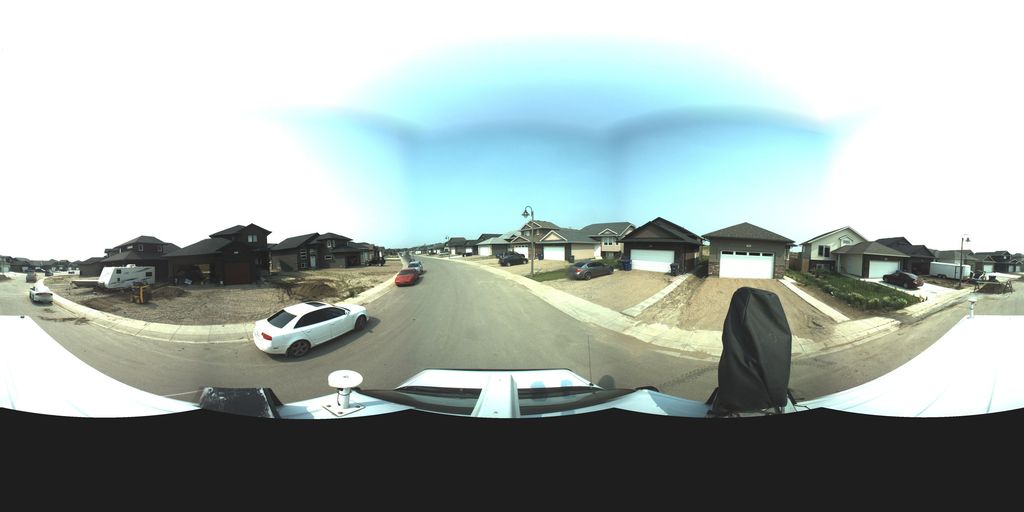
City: saskatoon